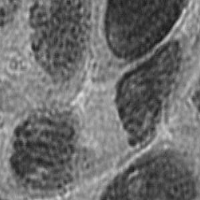
Label: telophase